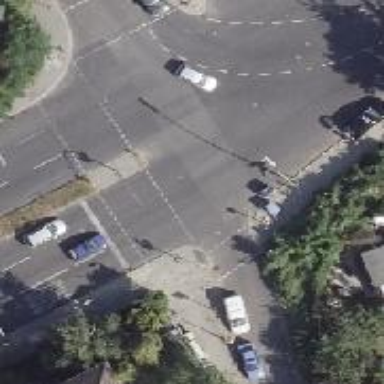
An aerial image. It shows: Road crossing with traffic signals.